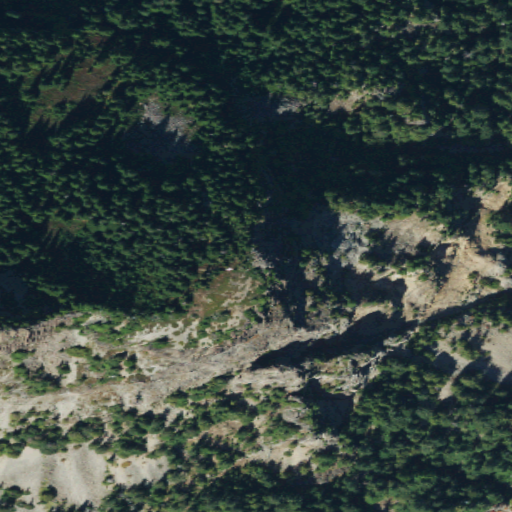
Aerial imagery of mountain in Washington named Arthur Peak containing evergreen forest, grassland, and shrub